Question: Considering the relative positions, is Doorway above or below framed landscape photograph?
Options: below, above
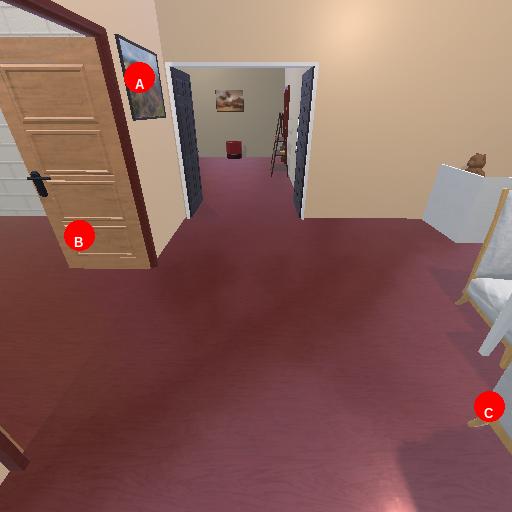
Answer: below